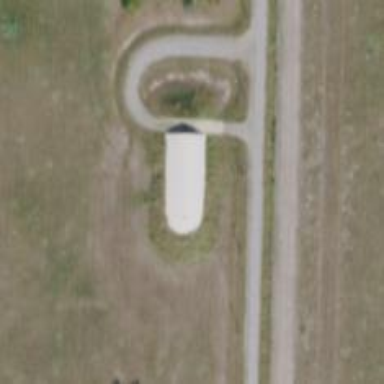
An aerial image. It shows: Military bunker for protection and defense.